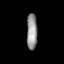
Tissue: prostate
Cell type: T cells
Senescence score: 0.3313
Nuclear area (px): 374
Mean DAPI intensity: 148.155